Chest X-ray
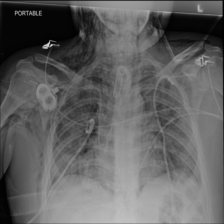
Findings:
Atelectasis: negative
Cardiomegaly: negative
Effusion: negative
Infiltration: positive
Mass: negative
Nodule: negative
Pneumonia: negative
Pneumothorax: negative
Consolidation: negative
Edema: negative
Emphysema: positive
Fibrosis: negative
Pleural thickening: negative
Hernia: negative